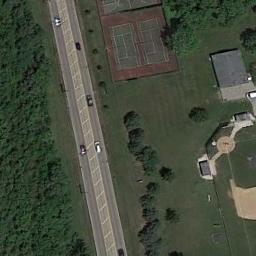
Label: tennis_court